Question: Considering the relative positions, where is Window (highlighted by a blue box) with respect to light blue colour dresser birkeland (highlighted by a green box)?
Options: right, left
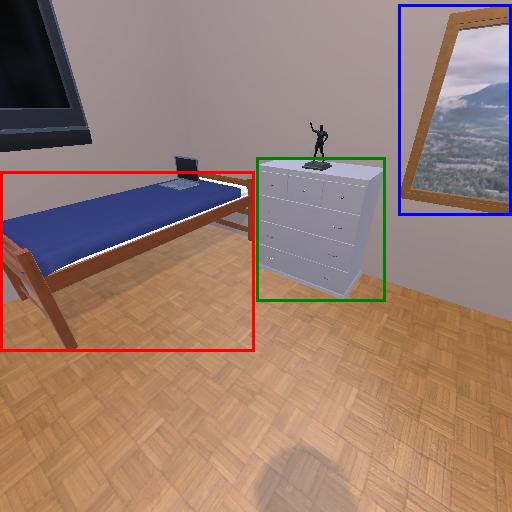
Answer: right